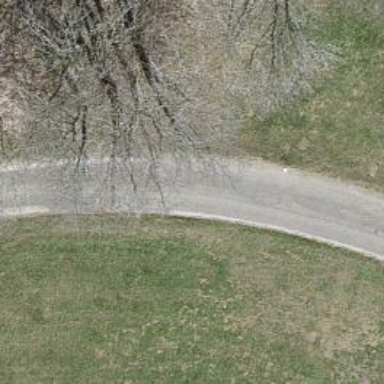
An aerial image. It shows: Unclassified road with asphalt surface.